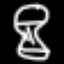
Label: hourglass